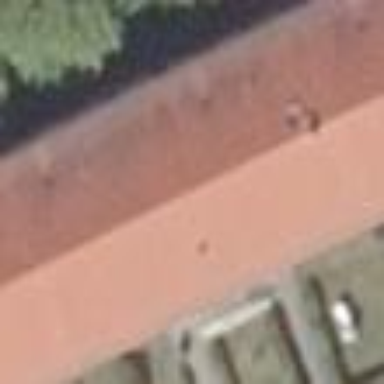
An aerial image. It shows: Building with red roof.